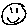
Label: smiley face